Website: ulta-beauty
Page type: store-pickup
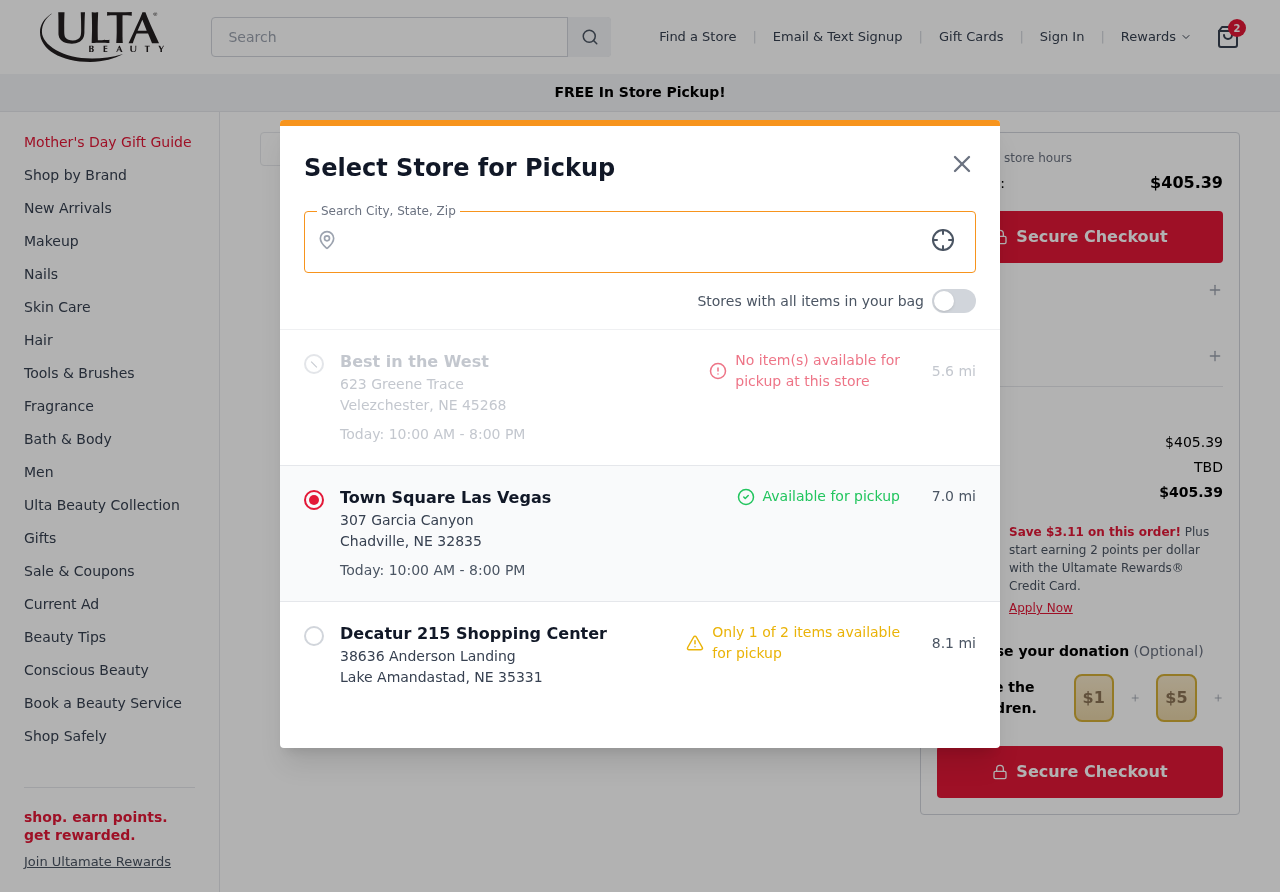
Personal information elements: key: PII_CITY
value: Port Elizabeth
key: PII_LOCATION1_CITY_STATE_ZIP
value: Velezchester, NE 45268
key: PII_LOCATION1_NAME
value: Best in the West
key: PII_LOCATION1_STREET
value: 623 Greene Trace
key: PII_LOCATION2_CITY_STATE_ZIP
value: Chadville, NE 32835
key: PII_LOCATION2_NAME
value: Town Square Las Vegas
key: PII_LOCATION2_STREET
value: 307 Garcia Canyon
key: PII_LOCATION3_CITY_STATE_ZIP
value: Lake Amandastad, NE 35331
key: PII_LOCATION3_NAME
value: Decatur 215 Shopping Center
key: PII_LOCATION3_STREET
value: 38636 Anderson Landing
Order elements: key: ORDER_NUM_ITEMS
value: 2
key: ORDER_TOTAL
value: $405.39
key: ORDER_SUBTOTAL
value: $405.39
Search elements: key: HEADER_SEARCH
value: Search
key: SEARCH_STORE_LOCATION
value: Port Elizabeth